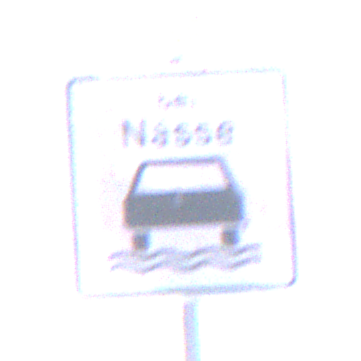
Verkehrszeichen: BeiNaesse
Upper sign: Geschwindigkeit50
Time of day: MorningAfternoon
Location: Outdoor (Nature)
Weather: Clear
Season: NotSpecified
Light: Natural